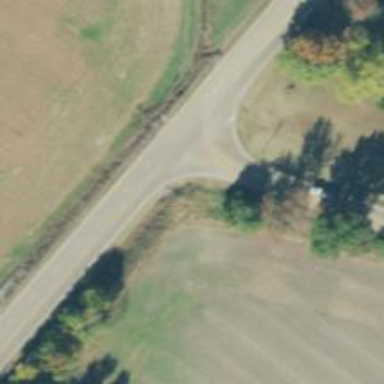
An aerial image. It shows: Primary highway.